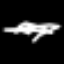
Label: squiggle